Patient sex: M
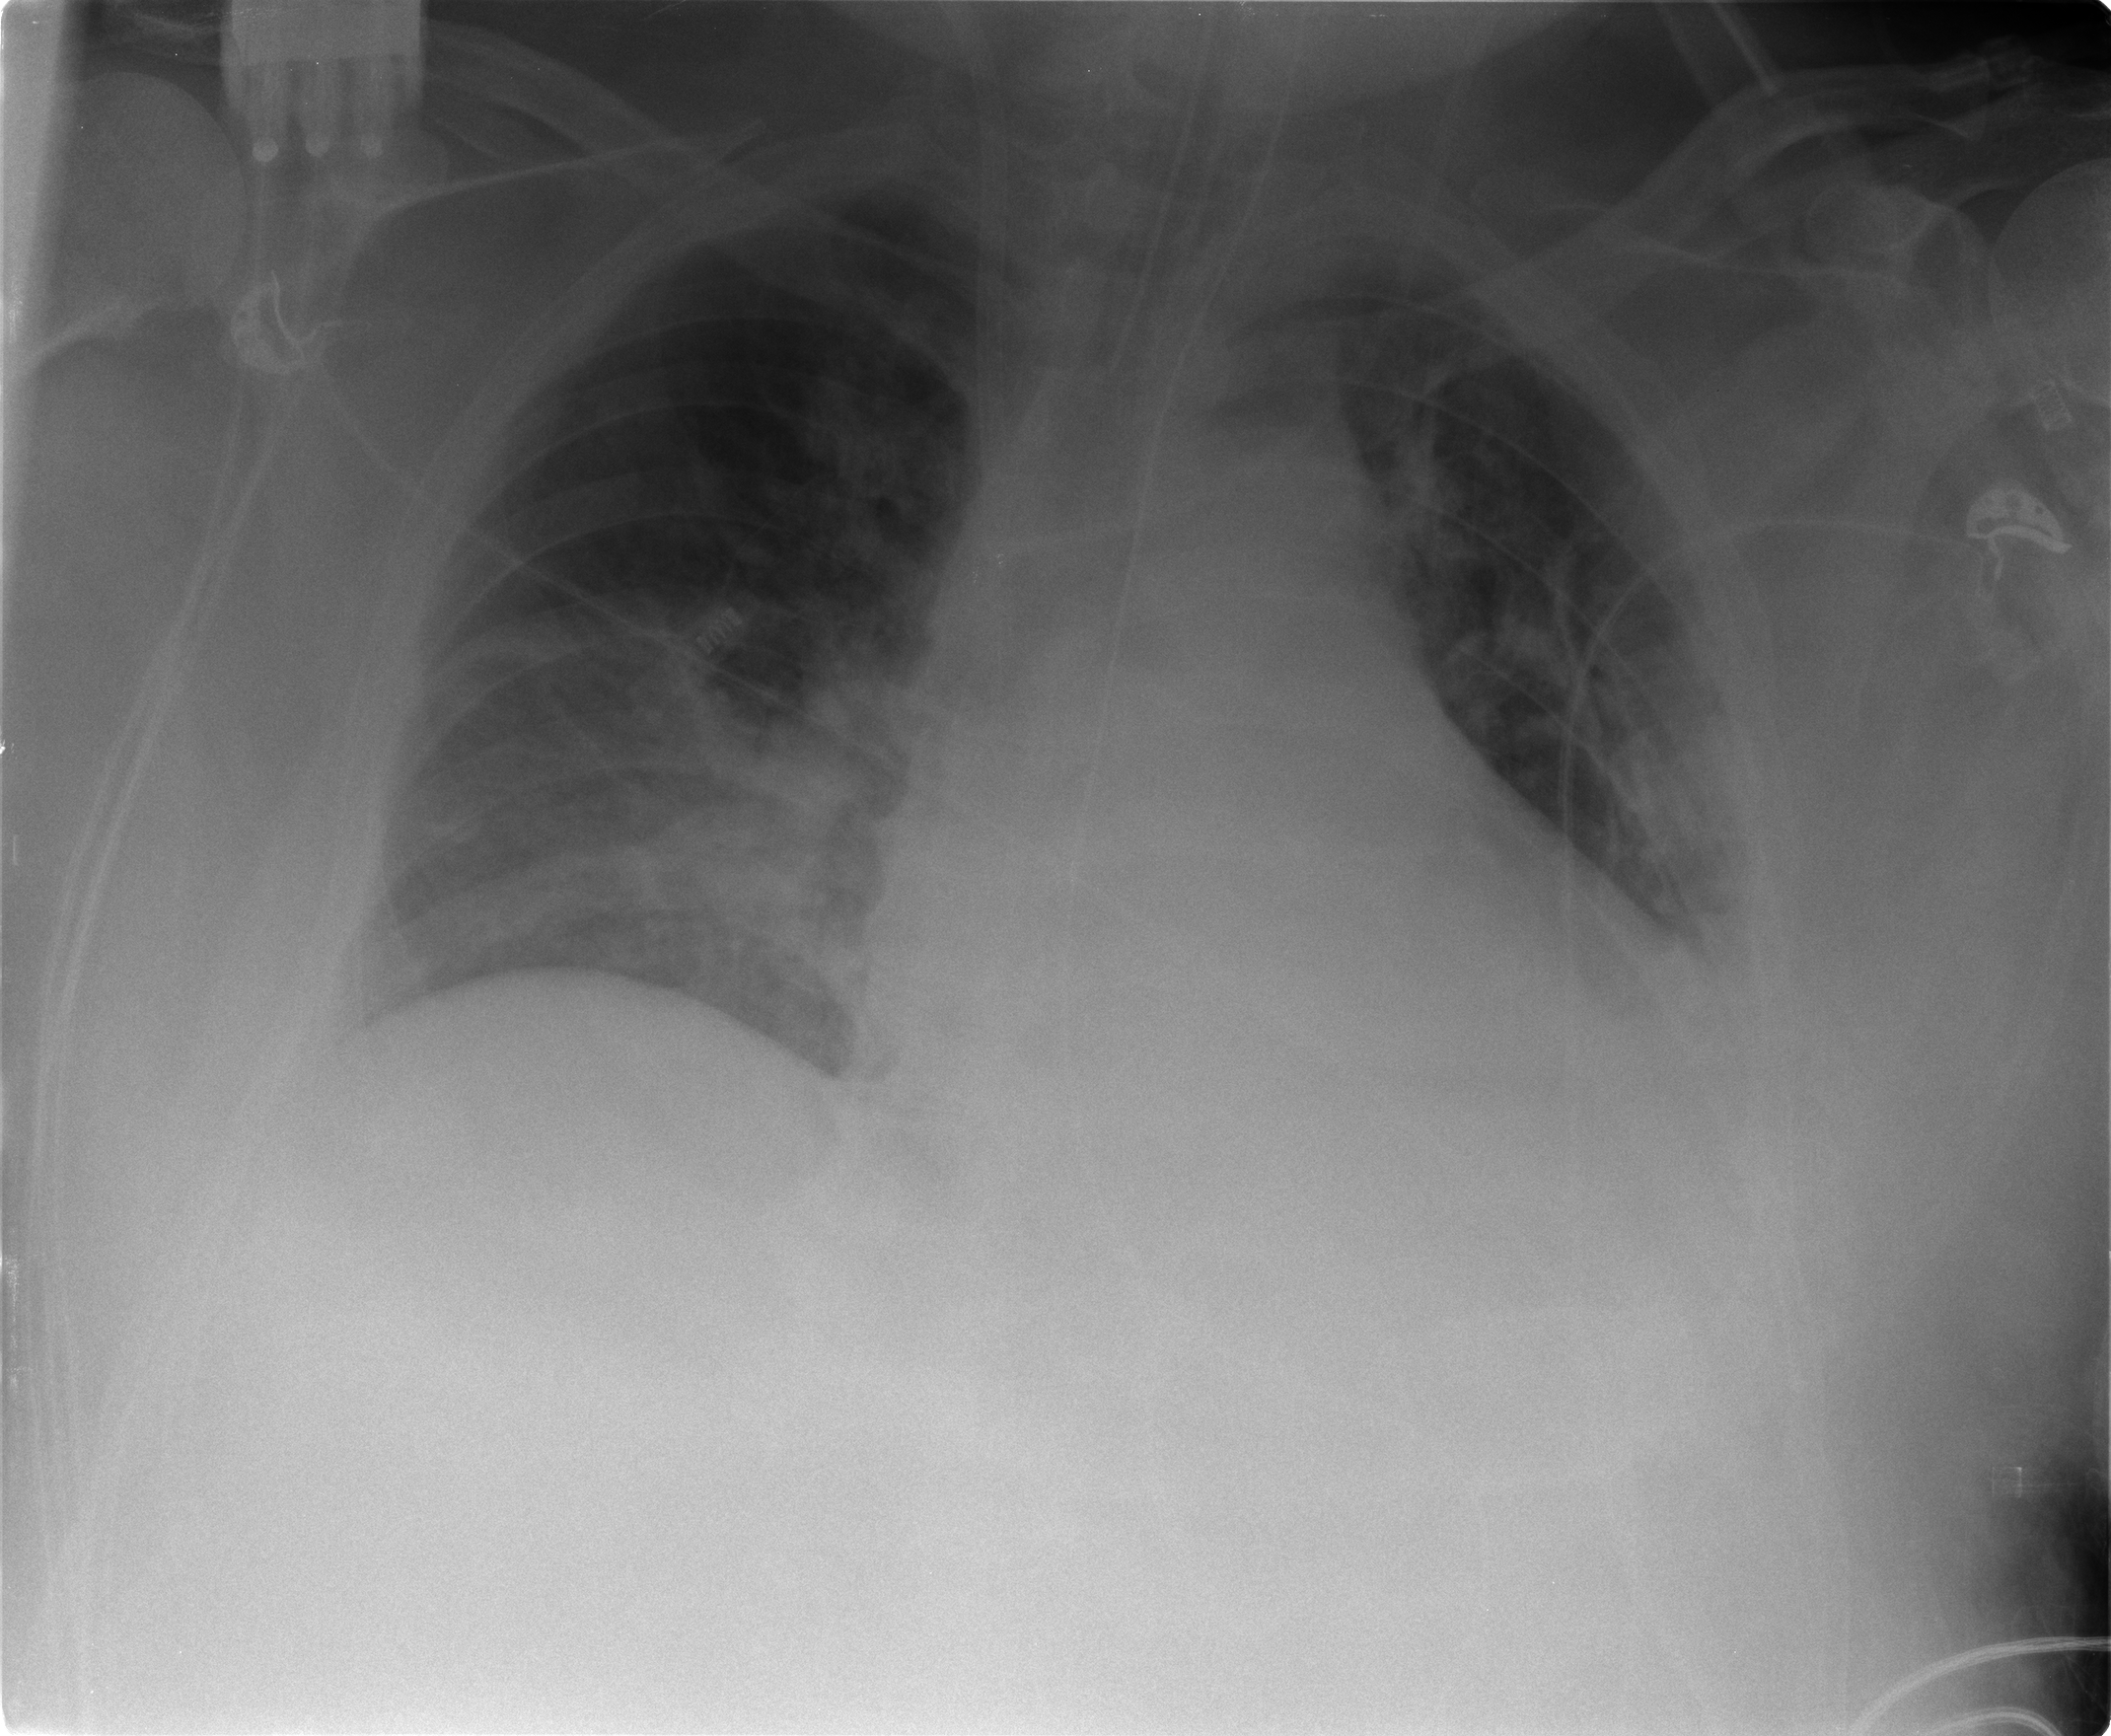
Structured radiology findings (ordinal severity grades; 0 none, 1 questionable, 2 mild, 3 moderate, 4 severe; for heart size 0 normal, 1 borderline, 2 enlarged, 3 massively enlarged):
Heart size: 2
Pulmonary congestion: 2
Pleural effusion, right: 1
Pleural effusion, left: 2
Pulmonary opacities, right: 2
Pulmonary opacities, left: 1
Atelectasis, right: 2
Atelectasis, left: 2